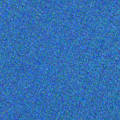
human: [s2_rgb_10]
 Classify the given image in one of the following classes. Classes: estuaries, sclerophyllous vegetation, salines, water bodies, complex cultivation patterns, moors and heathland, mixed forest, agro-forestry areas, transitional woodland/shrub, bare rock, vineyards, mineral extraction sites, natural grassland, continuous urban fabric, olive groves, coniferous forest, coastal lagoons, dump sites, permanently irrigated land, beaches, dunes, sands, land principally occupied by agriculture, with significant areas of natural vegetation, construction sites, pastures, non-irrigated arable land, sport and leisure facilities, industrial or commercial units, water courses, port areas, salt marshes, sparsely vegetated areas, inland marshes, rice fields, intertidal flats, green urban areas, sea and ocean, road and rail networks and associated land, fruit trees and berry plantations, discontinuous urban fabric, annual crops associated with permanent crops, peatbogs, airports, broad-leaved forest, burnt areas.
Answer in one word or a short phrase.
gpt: sea and ocean